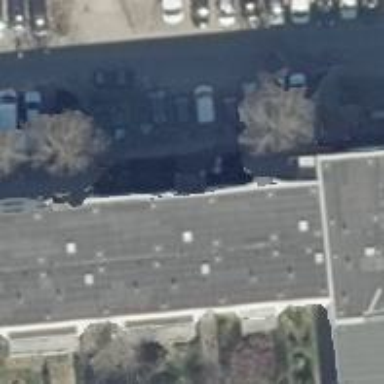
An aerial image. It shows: Building with apartments and flat roof.